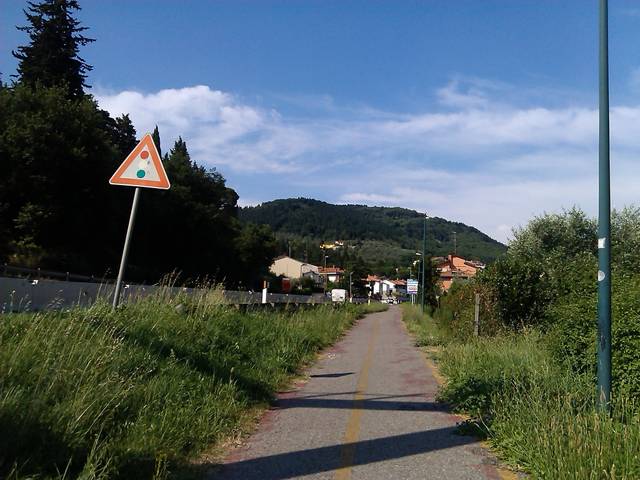
Region: Italy
Coordinates: 43.903, 11.105